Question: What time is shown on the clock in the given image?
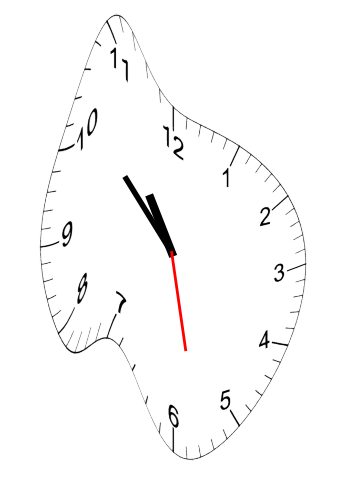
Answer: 10:52:28